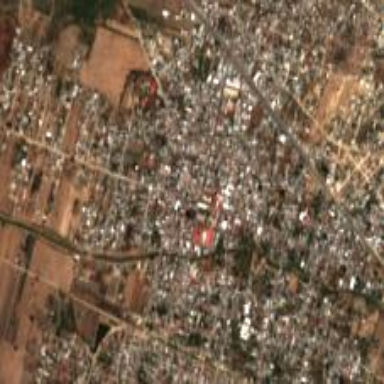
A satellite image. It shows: Town.